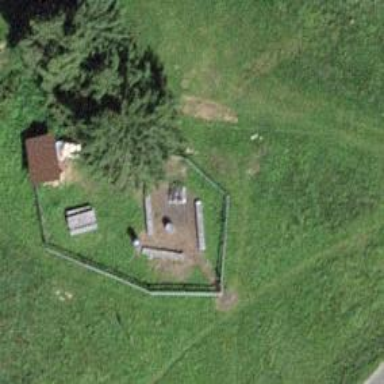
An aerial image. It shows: Picnic site with barbecue facilities available.